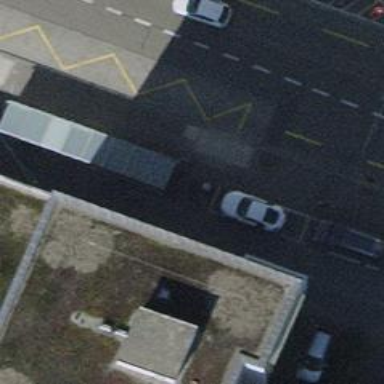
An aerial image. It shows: Bus stop for trolleybuses with designated stop position.